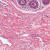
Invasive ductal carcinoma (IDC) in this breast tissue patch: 0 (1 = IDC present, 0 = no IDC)